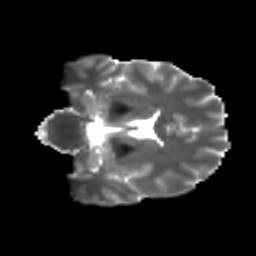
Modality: T2w
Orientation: coronal
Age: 30
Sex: male
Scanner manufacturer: ge
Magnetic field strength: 3 T
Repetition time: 7.8 s
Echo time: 0.0607 s